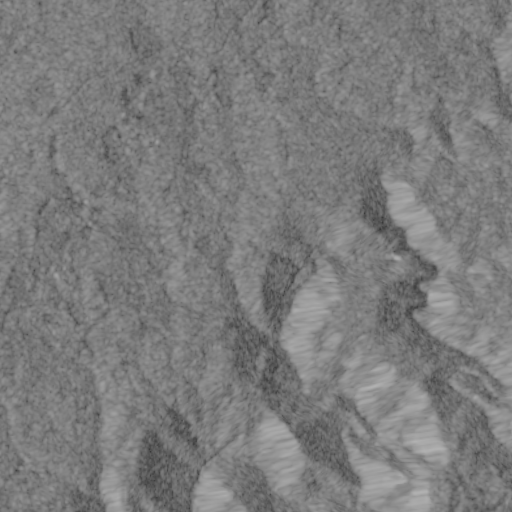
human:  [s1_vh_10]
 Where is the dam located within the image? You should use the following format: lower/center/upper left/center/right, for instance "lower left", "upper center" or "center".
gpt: The dam is located in the center right of the image.
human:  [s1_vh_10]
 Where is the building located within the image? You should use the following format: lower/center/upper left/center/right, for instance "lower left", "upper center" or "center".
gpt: The building is located in the lower right of the image.
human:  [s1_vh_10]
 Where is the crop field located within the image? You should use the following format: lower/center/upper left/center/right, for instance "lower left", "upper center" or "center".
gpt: There is no crop field in the image.

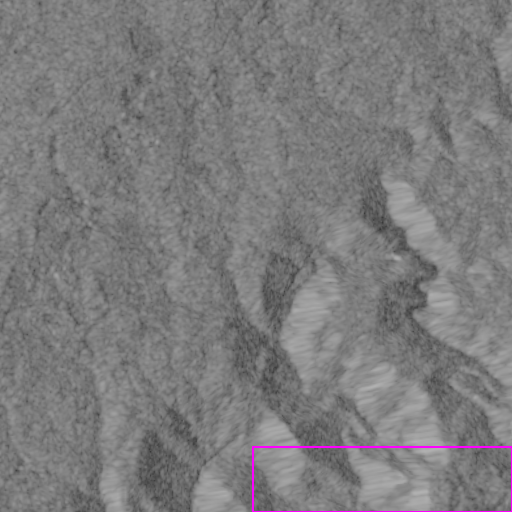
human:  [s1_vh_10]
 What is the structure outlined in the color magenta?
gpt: The structure outlined in magenta is a park.
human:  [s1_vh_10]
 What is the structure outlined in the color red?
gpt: There is no red outline.